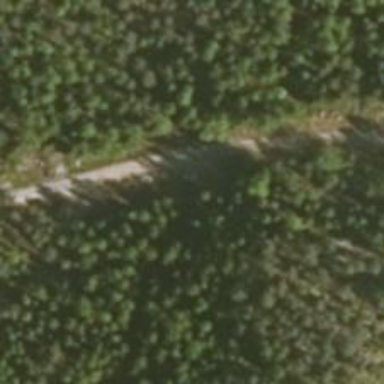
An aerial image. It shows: Unclassified road.